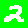
Digit: 2